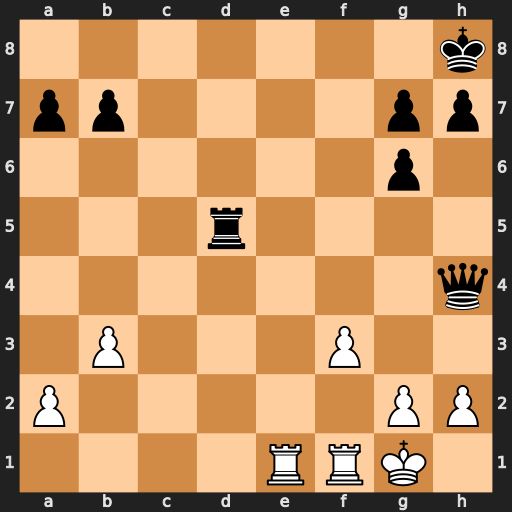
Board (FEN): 7k/pp4pp/6p1/3r4/7q/1P3P2/P5PP/4RRK1
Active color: w
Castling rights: -
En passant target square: -
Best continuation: Re8#